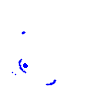
Particle: pion